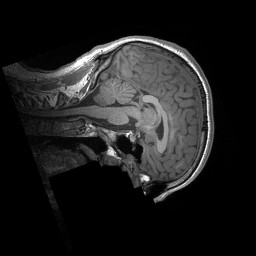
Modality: T1w
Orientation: sagittal
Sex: male
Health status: ill
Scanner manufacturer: siemens
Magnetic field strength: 3 T
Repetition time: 1.66 s
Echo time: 0.00254 s